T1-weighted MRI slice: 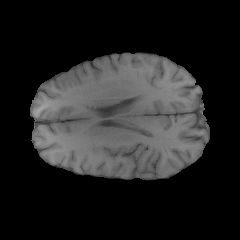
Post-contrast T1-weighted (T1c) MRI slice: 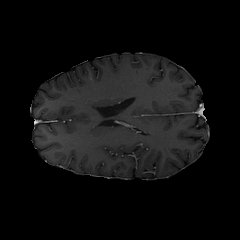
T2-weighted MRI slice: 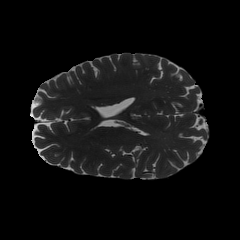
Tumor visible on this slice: no